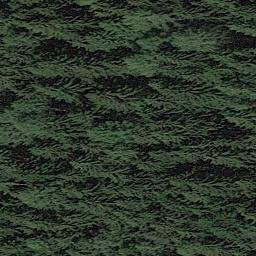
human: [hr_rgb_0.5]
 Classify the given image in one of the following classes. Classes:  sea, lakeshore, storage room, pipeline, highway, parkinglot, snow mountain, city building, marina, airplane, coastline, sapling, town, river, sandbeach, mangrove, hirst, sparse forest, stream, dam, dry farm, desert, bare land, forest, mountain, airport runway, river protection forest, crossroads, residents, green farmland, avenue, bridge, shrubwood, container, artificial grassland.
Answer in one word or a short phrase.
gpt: forest